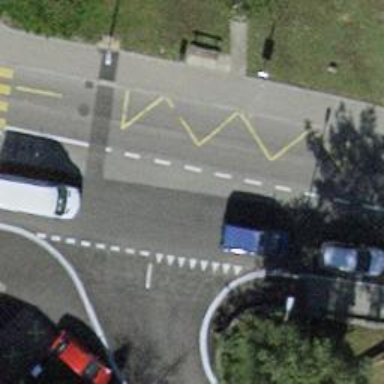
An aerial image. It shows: Public transport stop position.